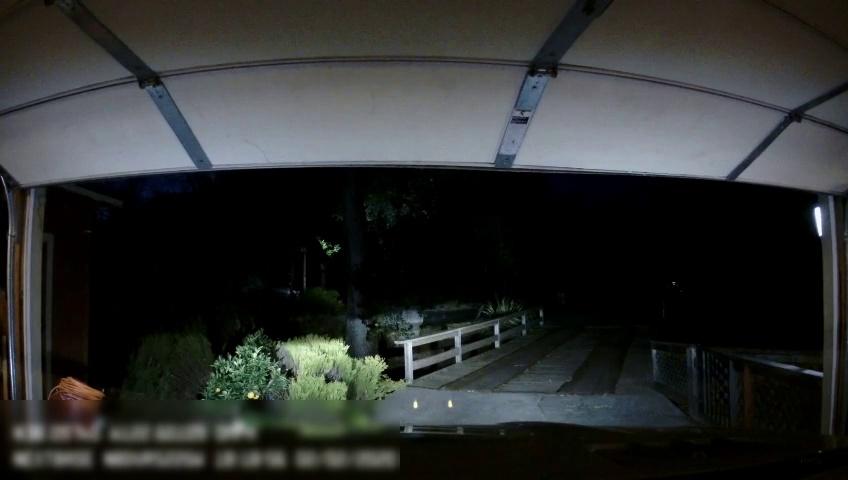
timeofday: Night
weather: Other
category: Drivable Space
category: Drivable Space